Question: The javafx 1.3 tutorial describes <URL>.

The code is clear and very ... simple.
Is there an equivalent transformation in javafx 2.2 ?
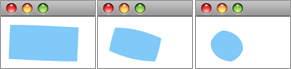
Answer: Awaiting a better solution, i have found a work-around.
My solution is based on a morphing algorithm available in the jfxrt.jar ('com.sun.javafx.sg.prism.ShapeEvaluator') and on the method 'javafx.scene.shape.Shape#createFromGeomShape'. Since these portions of code are not visible, i copied them.
The code is available in <URL>.